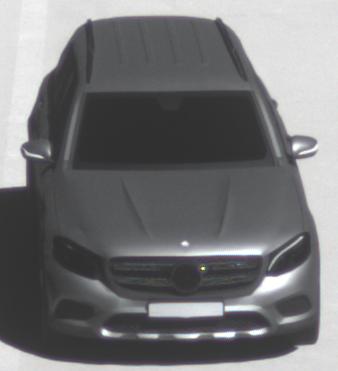
Make: Mercedes-Benz
Model: GLC 250
Detailed model: GLC (253)
Model produced from: 2015/09
Model produced until: 2018/05
Doors: 5
Color: gray
Road condition: dry road
Daytime: midday
Contrast: high contrast